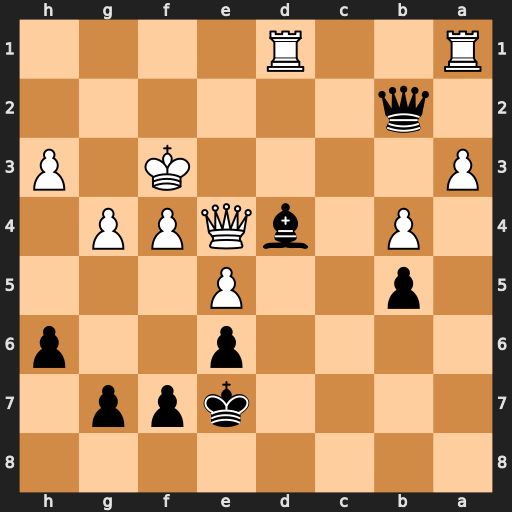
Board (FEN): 8/4kpp1/4p2p/1p2P3/1P1bQPP1/P4K1P/1q6/R2R4
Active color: b
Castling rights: -
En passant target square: -
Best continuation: Qf2#